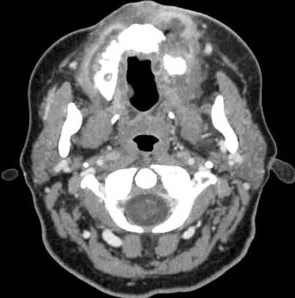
CT of neck demonstrating prominent maxillary gingival and palatal swelling and ulcerations with significant loss of maxillary teeth on the left side.
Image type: radiology (ct)